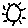
Label: sun